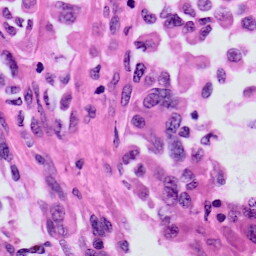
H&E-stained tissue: Skin